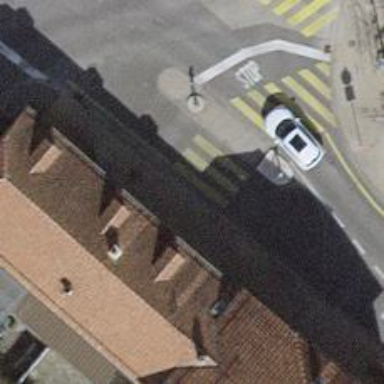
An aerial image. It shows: Kerb barrier.